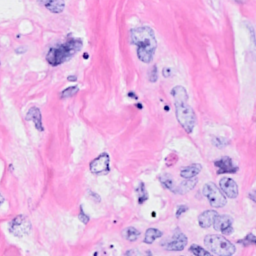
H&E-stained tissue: Breast